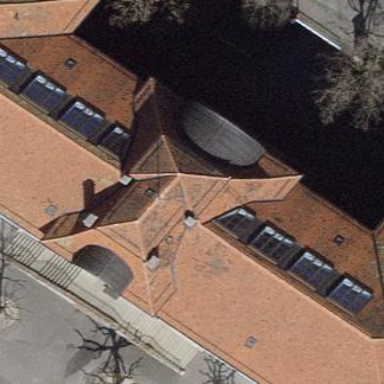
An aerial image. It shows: School building.